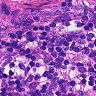
Metastatic tissue present: no